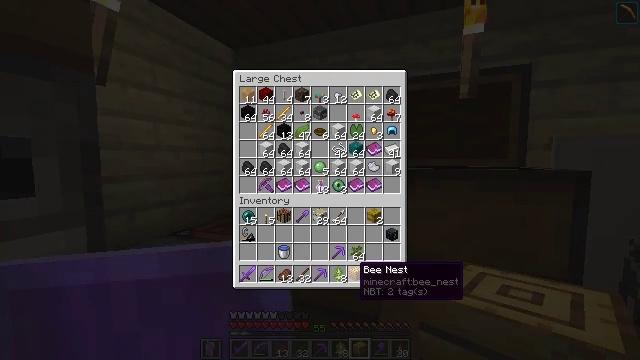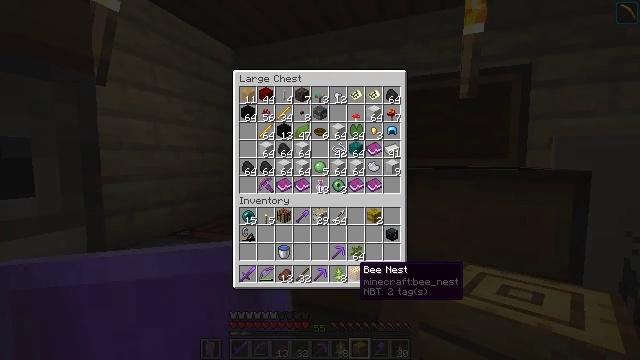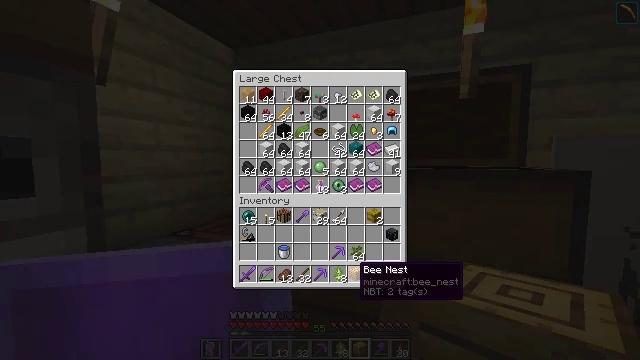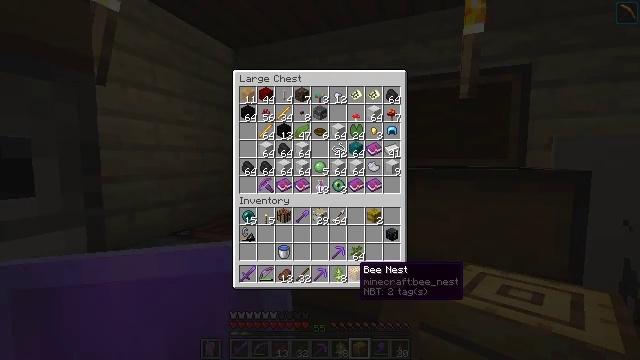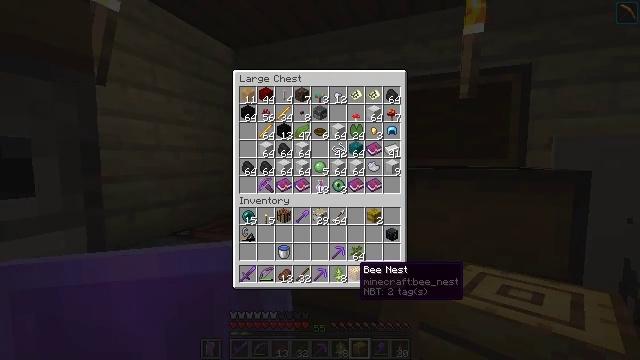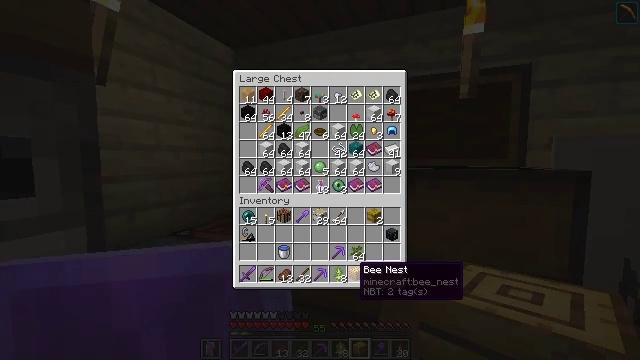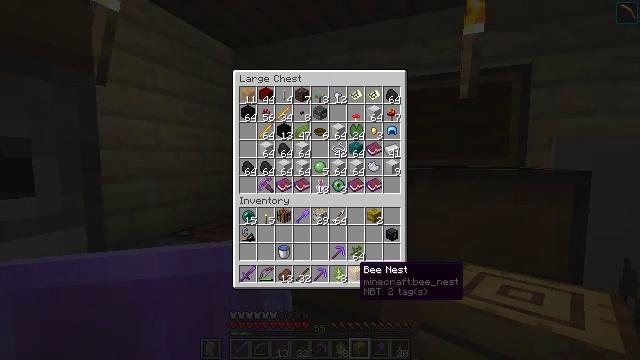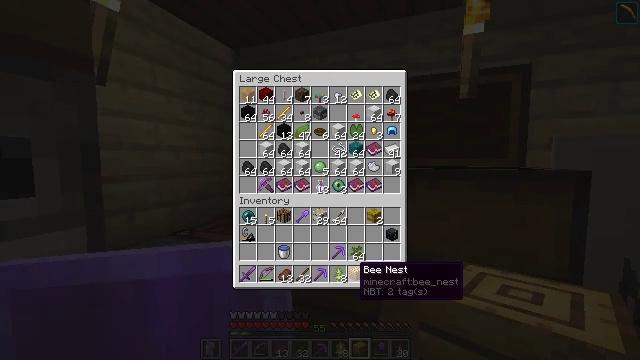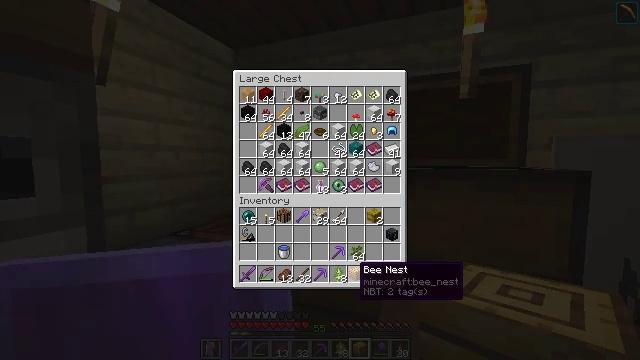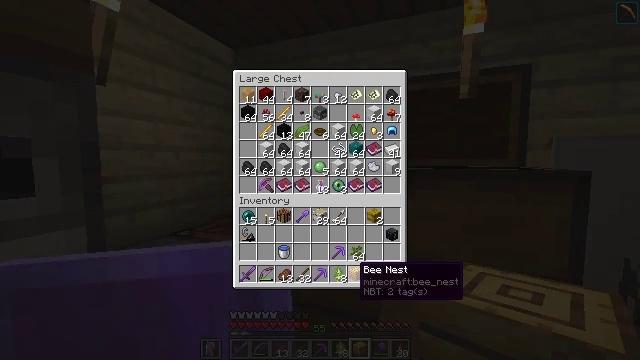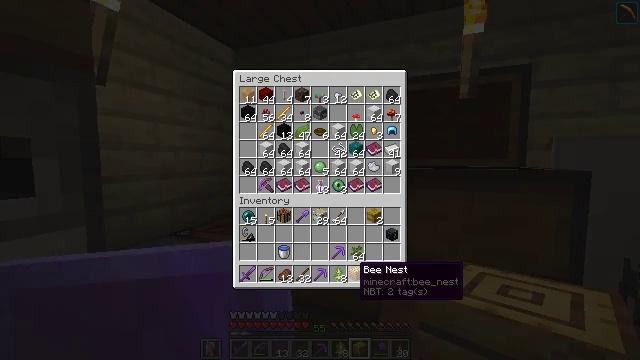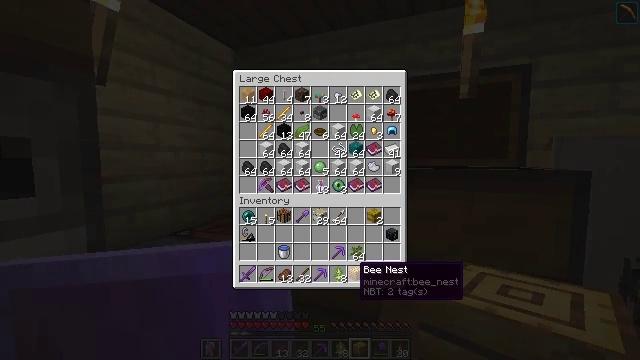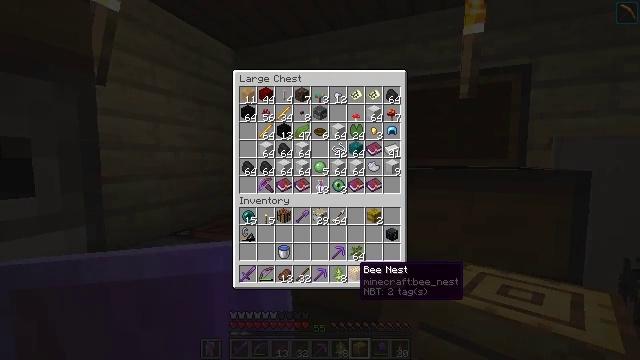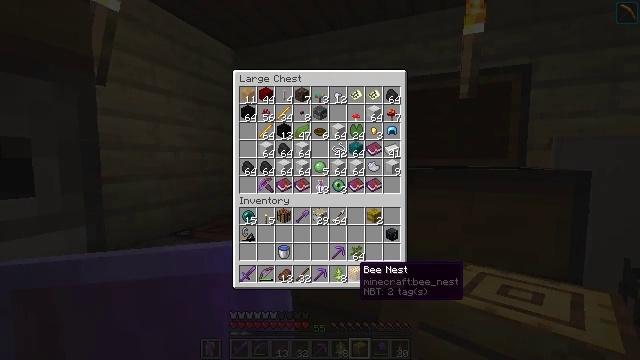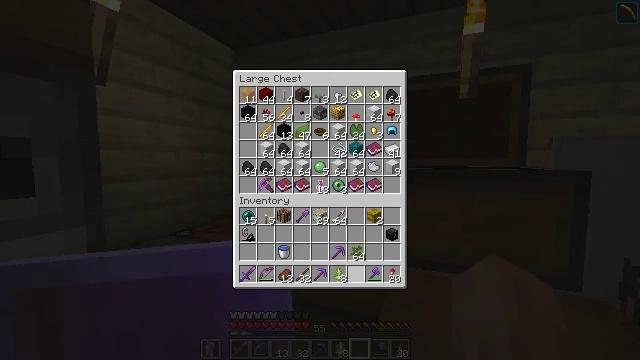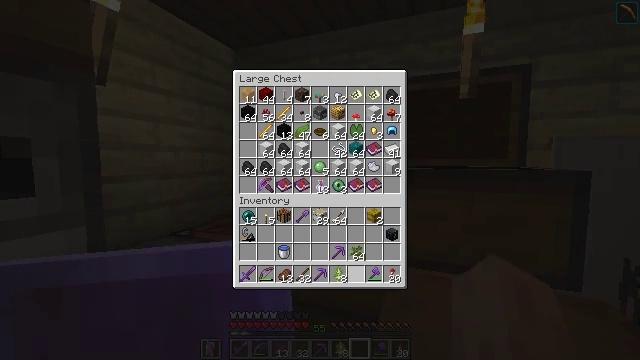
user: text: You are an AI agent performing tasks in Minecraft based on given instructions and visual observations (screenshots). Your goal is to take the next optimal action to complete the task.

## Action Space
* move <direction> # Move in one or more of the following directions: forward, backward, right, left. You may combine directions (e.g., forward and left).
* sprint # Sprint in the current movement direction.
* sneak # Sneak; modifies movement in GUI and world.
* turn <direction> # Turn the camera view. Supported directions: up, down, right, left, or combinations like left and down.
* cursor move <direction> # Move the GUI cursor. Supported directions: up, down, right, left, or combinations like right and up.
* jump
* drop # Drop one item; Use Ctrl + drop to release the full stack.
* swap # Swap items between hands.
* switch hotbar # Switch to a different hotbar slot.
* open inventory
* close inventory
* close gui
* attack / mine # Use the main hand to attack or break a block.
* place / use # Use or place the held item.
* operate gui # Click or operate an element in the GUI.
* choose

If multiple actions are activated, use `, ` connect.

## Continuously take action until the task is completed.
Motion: motion action
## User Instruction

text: Break the birch leaves block.
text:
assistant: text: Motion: sneak
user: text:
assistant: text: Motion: sneak
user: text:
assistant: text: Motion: sneak
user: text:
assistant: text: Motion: sneak
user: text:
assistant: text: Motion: sneak
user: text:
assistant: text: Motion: sneak
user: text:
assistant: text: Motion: sneak
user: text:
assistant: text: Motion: sneak
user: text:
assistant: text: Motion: sneak
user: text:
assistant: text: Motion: sneak
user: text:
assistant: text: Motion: sneak
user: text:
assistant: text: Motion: sneak
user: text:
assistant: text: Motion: sneak
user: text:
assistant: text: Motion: sneak, attack / mine
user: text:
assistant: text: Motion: sneak, attack / mine
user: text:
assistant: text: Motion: sneak, attack / mine
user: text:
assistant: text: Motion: sneak
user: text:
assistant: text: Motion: sneak
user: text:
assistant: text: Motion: no_op
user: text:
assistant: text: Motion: no_op
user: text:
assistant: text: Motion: no_op
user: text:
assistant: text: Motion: no_op
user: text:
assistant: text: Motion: no_op
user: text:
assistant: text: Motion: no_op
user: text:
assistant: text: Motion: no_op
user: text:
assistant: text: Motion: no_op
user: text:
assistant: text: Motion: no_op
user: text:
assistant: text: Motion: turn right
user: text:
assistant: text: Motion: turn right
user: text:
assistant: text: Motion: turn right and down